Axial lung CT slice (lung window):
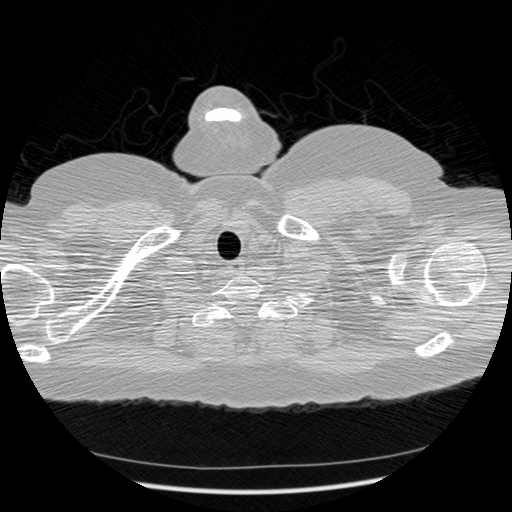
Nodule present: no